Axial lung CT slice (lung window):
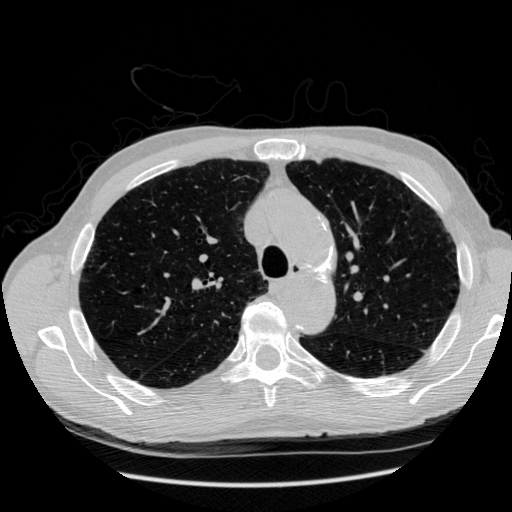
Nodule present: no